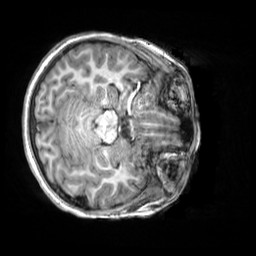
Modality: T1w
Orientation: axial